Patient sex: M
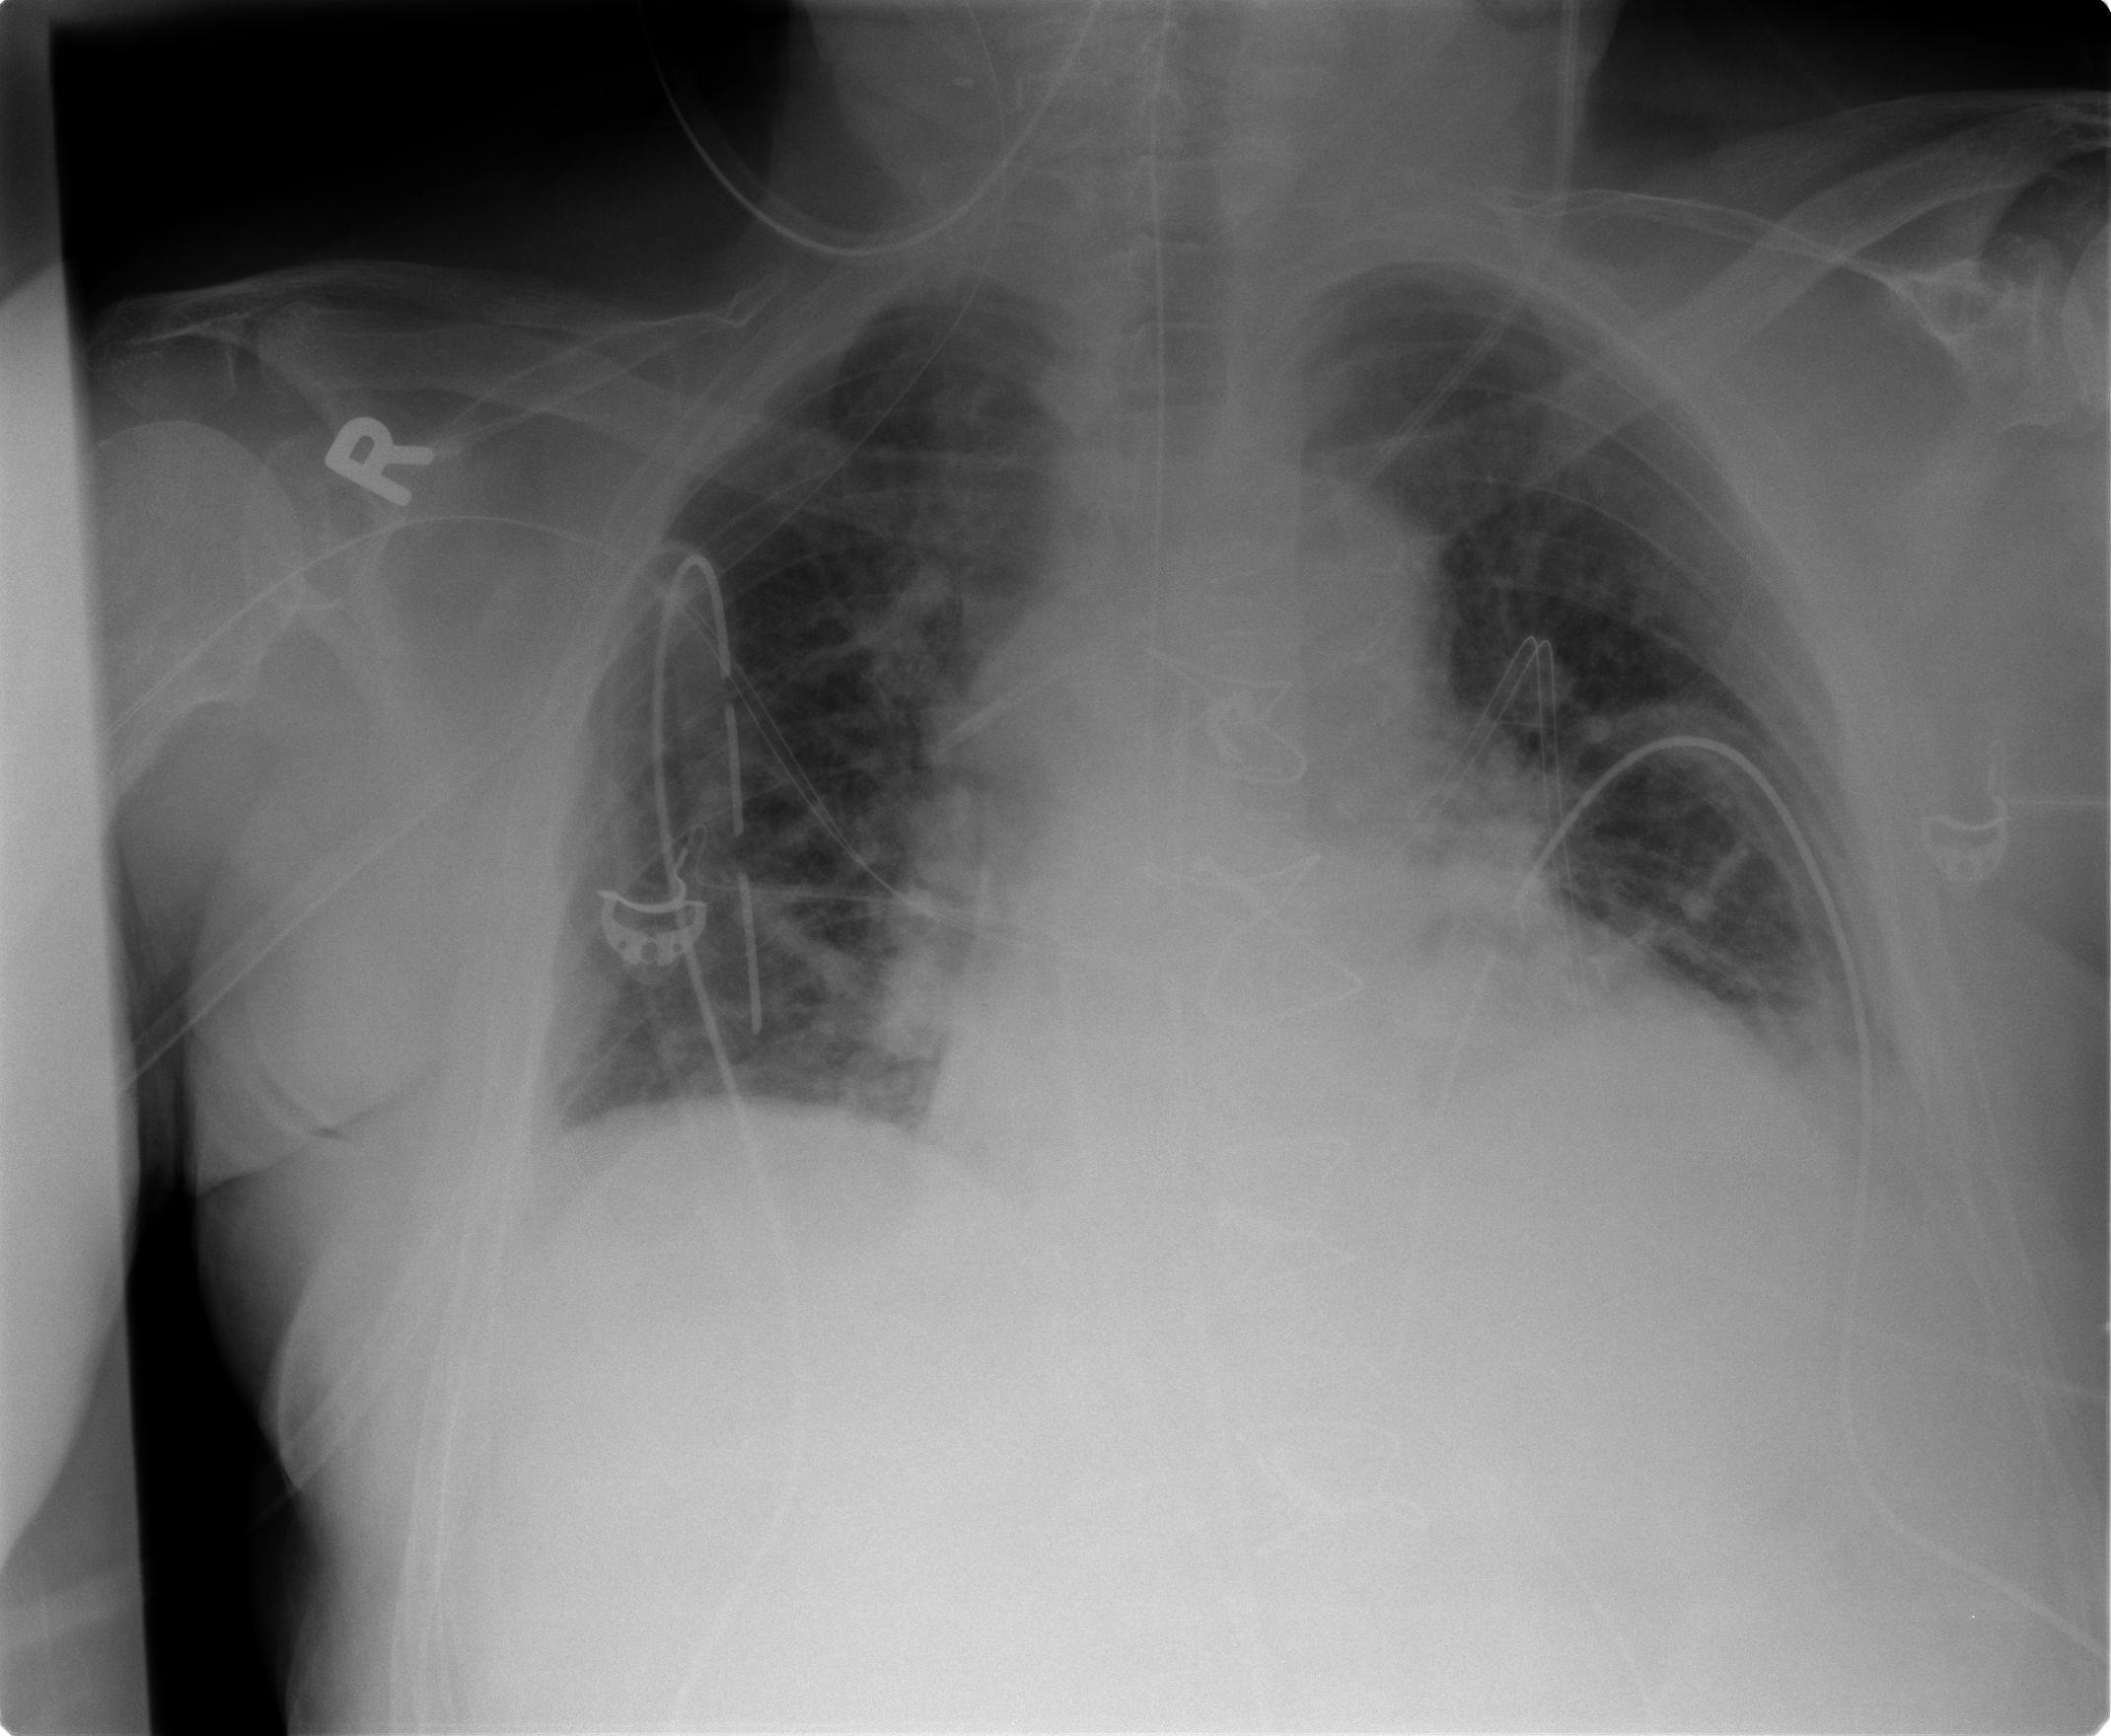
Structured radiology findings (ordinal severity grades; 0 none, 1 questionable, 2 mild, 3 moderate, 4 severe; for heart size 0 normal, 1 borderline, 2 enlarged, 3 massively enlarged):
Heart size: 2
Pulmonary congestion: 2
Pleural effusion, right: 0
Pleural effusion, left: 2
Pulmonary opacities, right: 2
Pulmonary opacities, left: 1
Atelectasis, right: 1
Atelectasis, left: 2